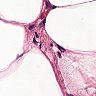
Metastatic tissue present: no